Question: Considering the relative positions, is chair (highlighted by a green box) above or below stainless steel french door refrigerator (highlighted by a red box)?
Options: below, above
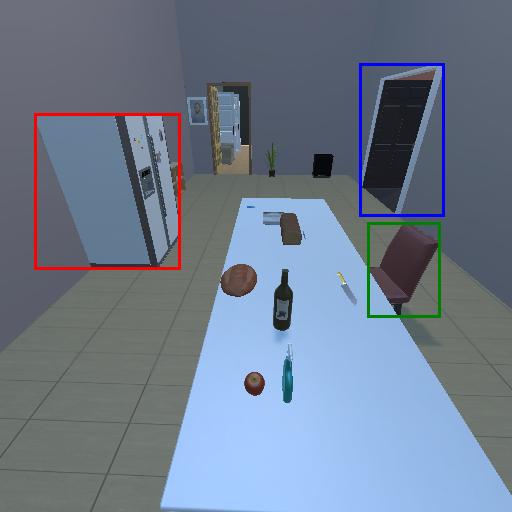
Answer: below